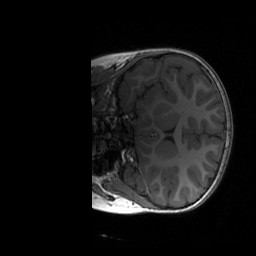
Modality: T1w
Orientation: coronal
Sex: female
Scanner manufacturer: siemens
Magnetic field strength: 3 T
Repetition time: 1.9 s
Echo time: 0.00243 s